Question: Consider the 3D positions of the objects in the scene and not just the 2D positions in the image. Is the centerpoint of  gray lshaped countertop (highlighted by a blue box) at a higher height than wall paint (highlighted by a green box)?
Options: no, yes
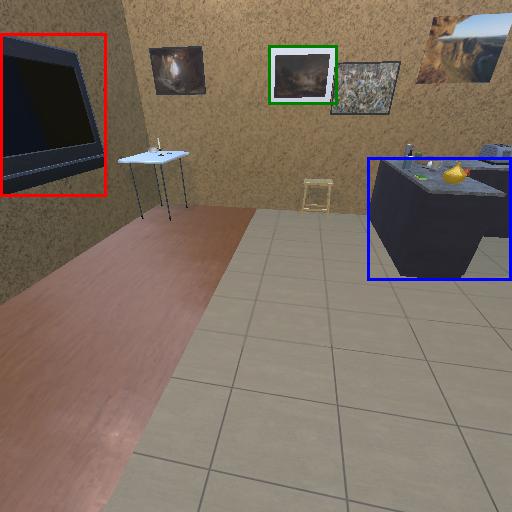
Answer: no